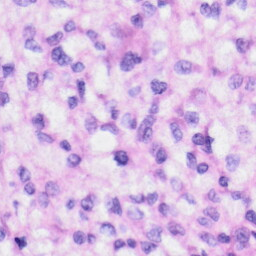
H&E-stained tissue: Liver